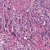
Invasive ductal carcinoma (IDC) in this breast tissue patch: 1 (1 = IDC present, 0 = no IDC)